Current action and preconditions to check: trajectory_clear

Your task: For each precondition in the list above, predict whether it will hold at this action.

Consider the current scene as observed from the mobile robot's camera, and analyze the predicted future states of all dynamic agents (e.g., people, animals, vehicles, or any moving entities) within the NEXT SECOND.

IMPORTANT: Only answer "very likely" if you are absolutely certain—based on strong, clear evidence—that a dynamic agent will violate the precondition in the predicted future state. Do NOT answer "very likely" for unlikely, ambiguous, or low-probability risks.

Ask yourself for each precondition: Is there a high probability, with clear and convincing evidence, that the predicted future states of any dynamic agent will interfere with the predicted future state of the currently executing action within the NEXT SECOND, causing that precondition to fail?

Assess the risk level based on these predictions. Use "likely" or "very likely" if motions create a clear risk of interference.

Use "neutral" or "improbable" if agents are nearby but their predicted paths are clearly diverging or non-conflicting.

Failure Risk Categories: "very improbable", "improbable", "neutral", "likely", "very likely"

Answer Format: Output ONLY the probability_of_failure value from these categories: "very improbable", "improbable", "neutral", "likely", "very likely"

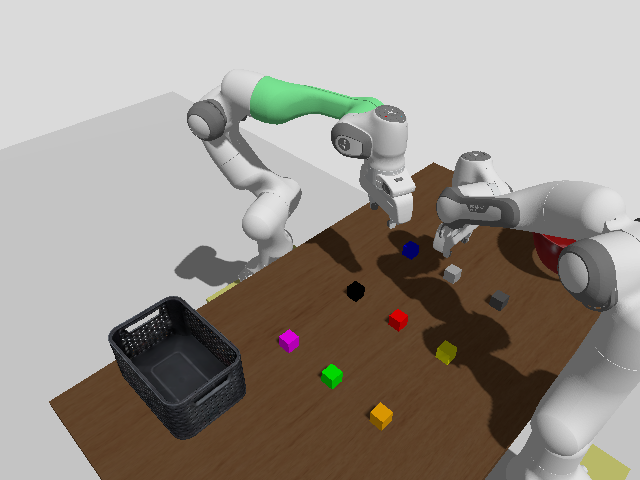

Answer: improbable